Question: So far I've been able to detect key points from my training image within my query image very accurately using BFMatcher. However, I have dozens of instance of my training image (a bee) occurring within my query image (the frame of a beehive). Is it possible to use SIFT to look for multiple independent instances of another image?
Ideally, I'm hoping to get to the point wit the above image where I can match 4 key points from my query image against multiple independent bees.
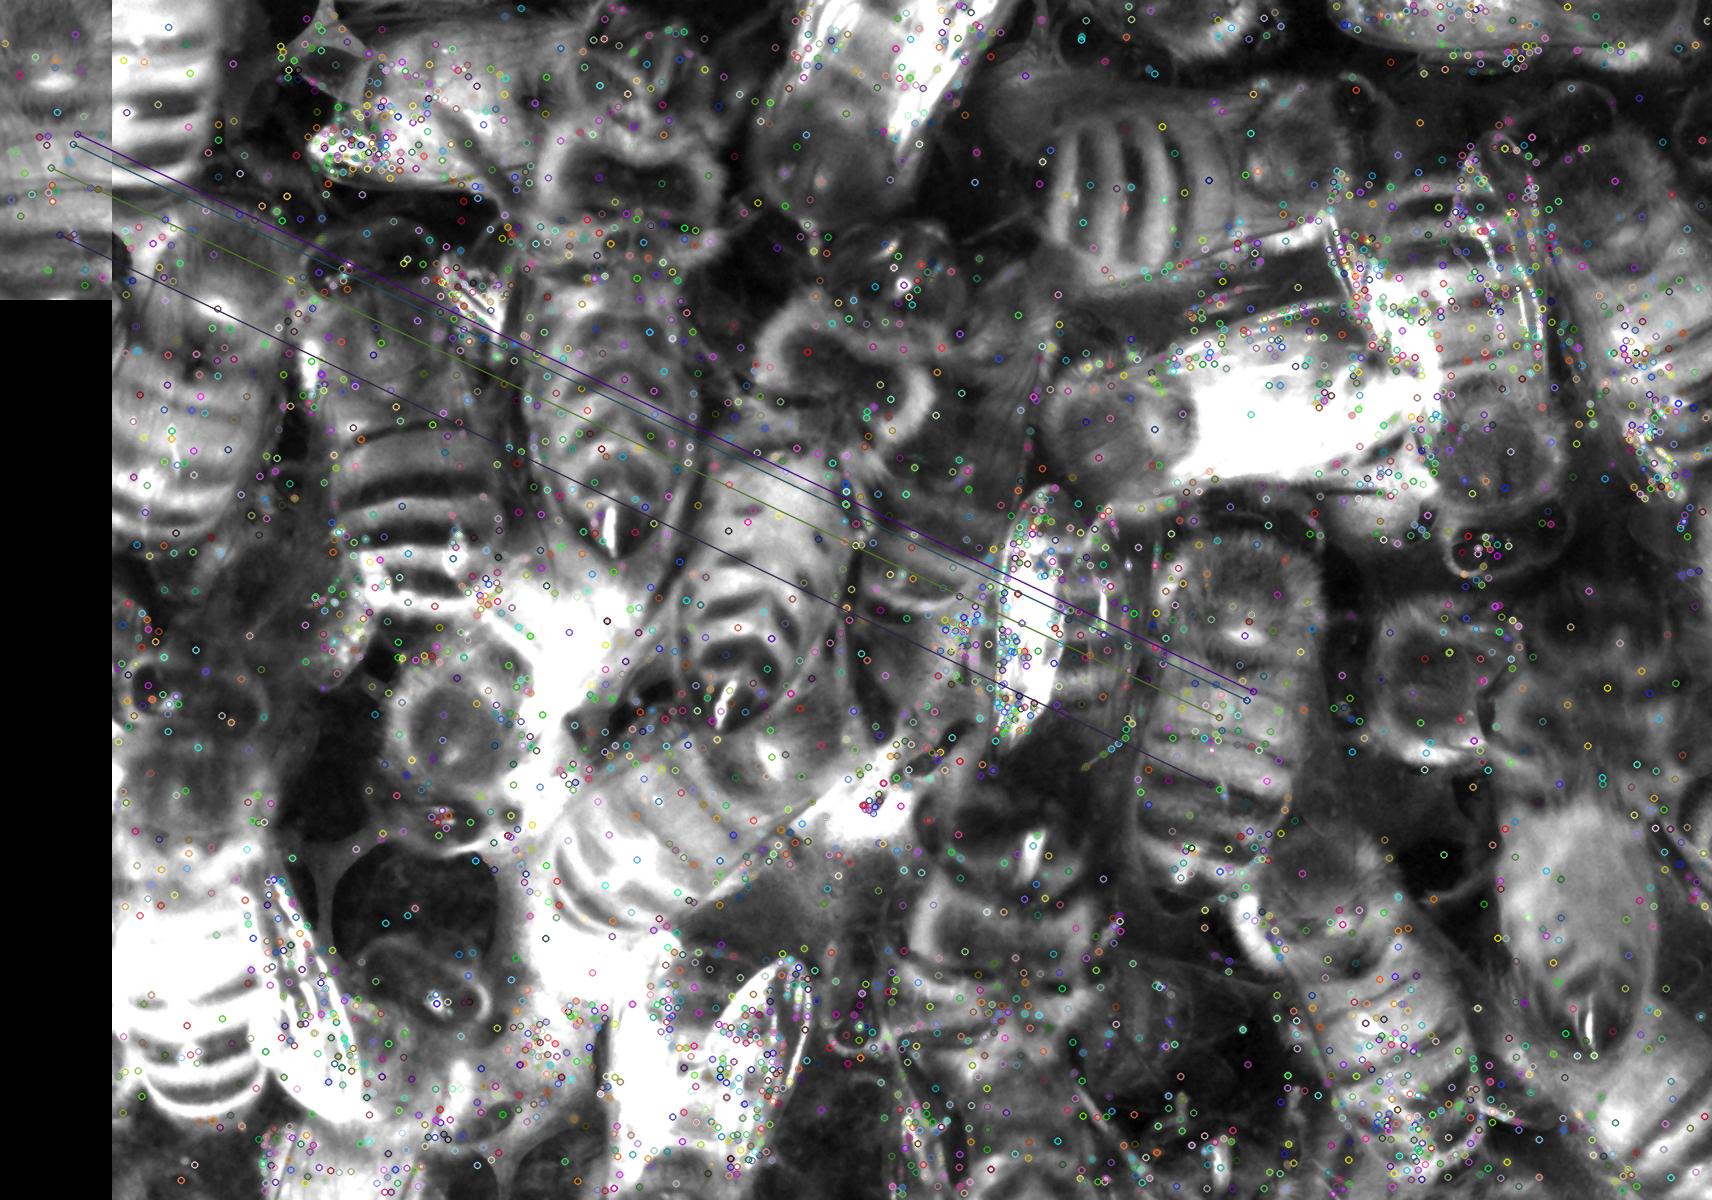
Answer: I don't know OpenCV well enough to know if it specifically offers routines to help. That said, the math to DIY isn't too bad if you have a numerical library for SVD e.g. numpy. In Lowe's 2004 paper, a match is determined by the ratio of the two closest matches. If you compute all keypoints in your 'query image' and then apply this criteria you will very easily return multiple results if they are present (any 2 keypoints in the database with the same ratio +/- epsilon are a match). However, this can result in spurious matches. So, in addition to the basic test from the Lowe paper, RANSAC can be used to discard candidate matches that are not consistent with a homography between your 'training image' and the 'query image'. See 'Distinctive Image Features from Scale-Invariant Keypoints' by David Lowe and google "RANSAC homography" for details. I'm not sure if your desire to match 4 keypoints specifically is critical. The technique I'm referring to will use 4 points to calculate the candidate homography at each RANSAC iteration, but the total number that match can easily be >4 if it so happens that they match and are consistent with the homography. Using 4 points will be possible using only the ratio test, but will not be possible using RANSAC.